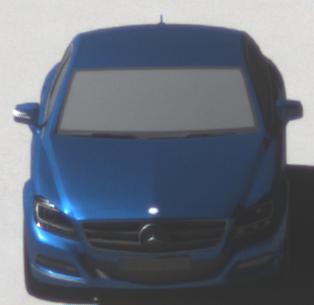
Make: Mercedes-Benz
Model: CLS Coupé 350
Detailed model: CLS-Class (218) Coupé
Model produced from: 2011/01
Model produced until: 2014/07
Doors: 4
Color: blue
Road condition: dry road
Daytime: midday
Contrast: high contrast